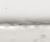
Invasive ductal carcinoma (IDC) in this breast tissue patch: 0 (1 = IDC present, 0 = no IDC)